Question: How do you get the sum of all values of A if it has "foo" in column B?
In the example below the sum should be 8.

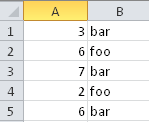
Answer: try this
'=SUMIF(B:B,"foo",A:A)'